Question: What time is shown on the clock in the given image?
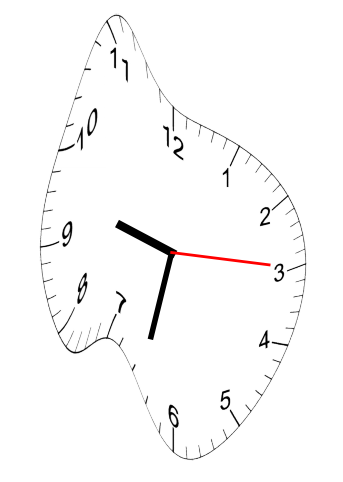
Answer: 09:32:15